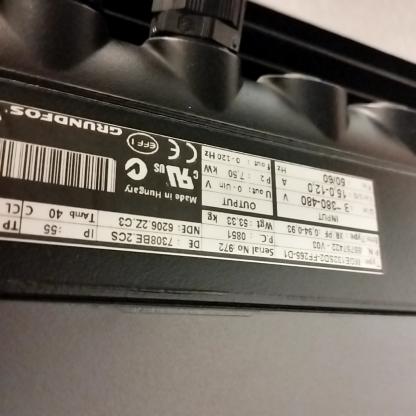
Klasa: tabliczka-znamionowa